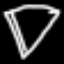
Label: diamond